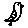
Label: bird